七年级 · 算术
小题 8.0 分)

阅读材料:

图中是小马同学的作业, 老师看了后, 找来小马问道: “小马同学, 你标在数轴上的两个点对应题中的两个无理数, 是吗? $"$

小马点点头.

老师又说: “你这两个无理数对应的点找的非常准确, 遗憾的是没有完成全部解答.

请你帮小马同学完成本次作业.

请把实数 $0,-\pi,-2, \sqrt{8}, 1$ 表示在数轴上, 并比较它们的大小(用<号连接).解:
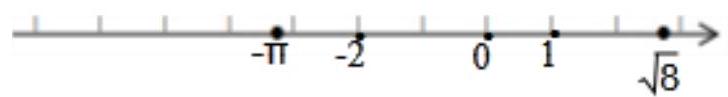
答案: 解:\n根据题意, 在数轴上分别表示各数如下:\n\n$\therefore-\pi<-2<0<1<\sqrt{8}$.
解析: 根据 $-\pi$ 和 $\sqrt{8}$ 确定原点, 根据数轴上的点左边小于右边的排序.
本题考查实数的大小比较. 数轴上右边的点表示的数大于左边的点表示的数. 关键是正确估算已知两点表示的数, 和由这两点确定原点位置.